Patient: sex F, age 46
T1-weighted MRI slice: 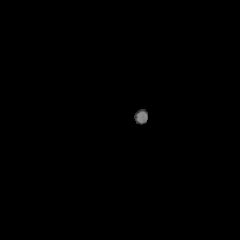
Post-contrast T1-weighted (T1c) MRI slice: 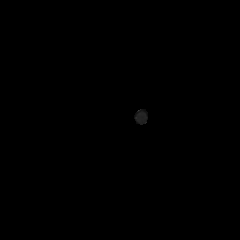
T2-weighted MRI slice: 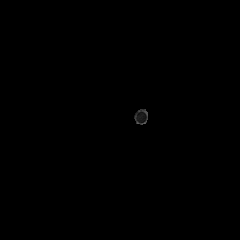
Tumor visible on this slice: no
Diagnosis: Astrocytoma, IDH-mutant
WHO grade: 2